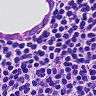
Metastatic tissue present: yes